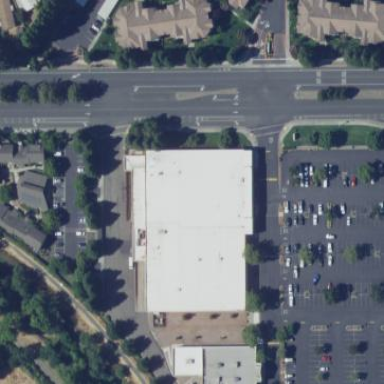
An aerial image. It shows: Building that houses supermarket.